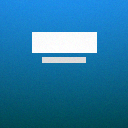
Screen state: on